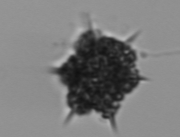
Label: Dictyocha